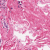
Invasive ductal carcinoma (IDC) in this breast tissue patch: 0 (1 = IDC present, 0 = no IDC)